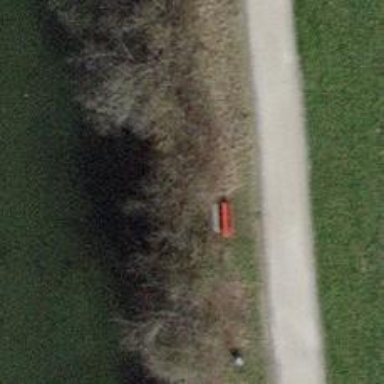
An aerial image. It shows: Bench for seating.